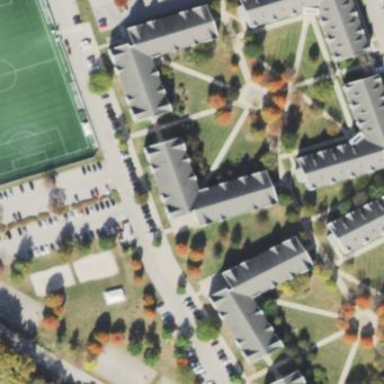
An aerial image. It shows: Dormitory building.